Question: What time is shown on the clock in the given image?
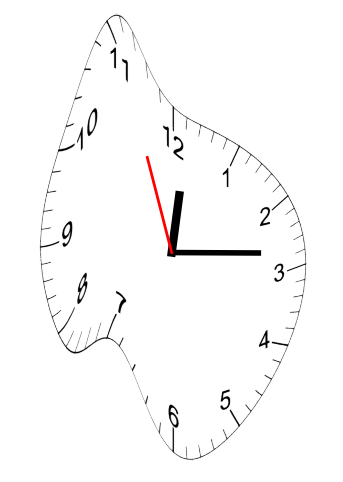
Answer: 12:13:56